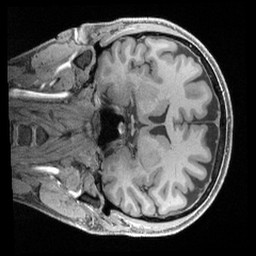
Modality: T1w
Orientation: coronal
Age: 29
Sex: male
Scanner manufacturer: siemens
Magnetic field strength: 3 T
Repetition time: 2.4 s
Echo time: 0.00241 s